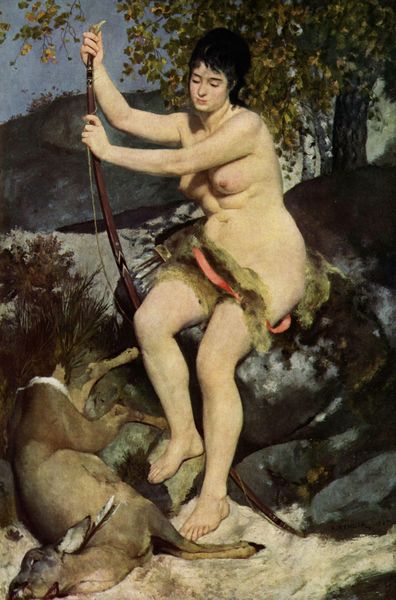
Titel: Diana als Jägerin
Künstler: Pierre Auguste Renoir
Standort: Washington (District of Columbia)
Institution: National Gallery of Art
Schlagwörter: akt, baum, berg, blau, blätter, dunkel, felsen, gemälde, himmel, kopf, laub, lendenschurz, nackt, schatten, wasser, baumstämme, bäume, gelb, grün, landschaft, ocker, sand, sitzen, braun, brust, busen, frau, grau, haar, hell, hintergrund, licht, mund, nase, schwarz, weiss, blick, dame, gras, hund, rot, tier, tuch, beige, malerei, schleife, arme, augen, band, mensch, stein, steine, tod, tot, trauer, hände, portrait, öl, baumstamm, birke, dämmerung, erde, feld, natur, zweige, gebüsch, sonne, boden, figur, haare, rosa, wald, beine, fell, brüste, füße, strand, sitz, bogen, fels, geröll, wild, bauch, nackte, fleisch, nacktheit, mythologie, göttin, jagd, kehle, beute, erlegt, hirsch, reh, amazone, mythologisch, jagt, lendenschurtz, köcher, pfeil, artemis, diana, jägerin, sehne, jagdszene, bogn, geschossen, hirschkuh, erlegen, mythologier, pfeil und bogen, inkarnar, felld, bogen pfeil, bschwarz